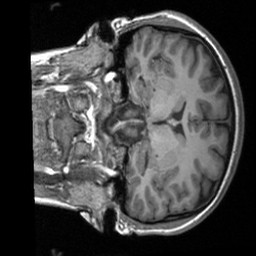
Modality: T1w
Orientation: coronal
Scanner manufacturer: siemens
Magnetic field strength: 3 T
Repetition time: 1.9 s
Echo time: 0.00226 s